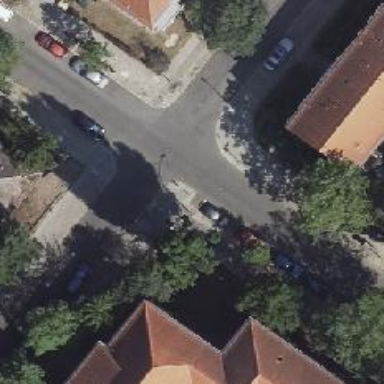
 and the left sidewalk is made of concrete."